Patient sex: M
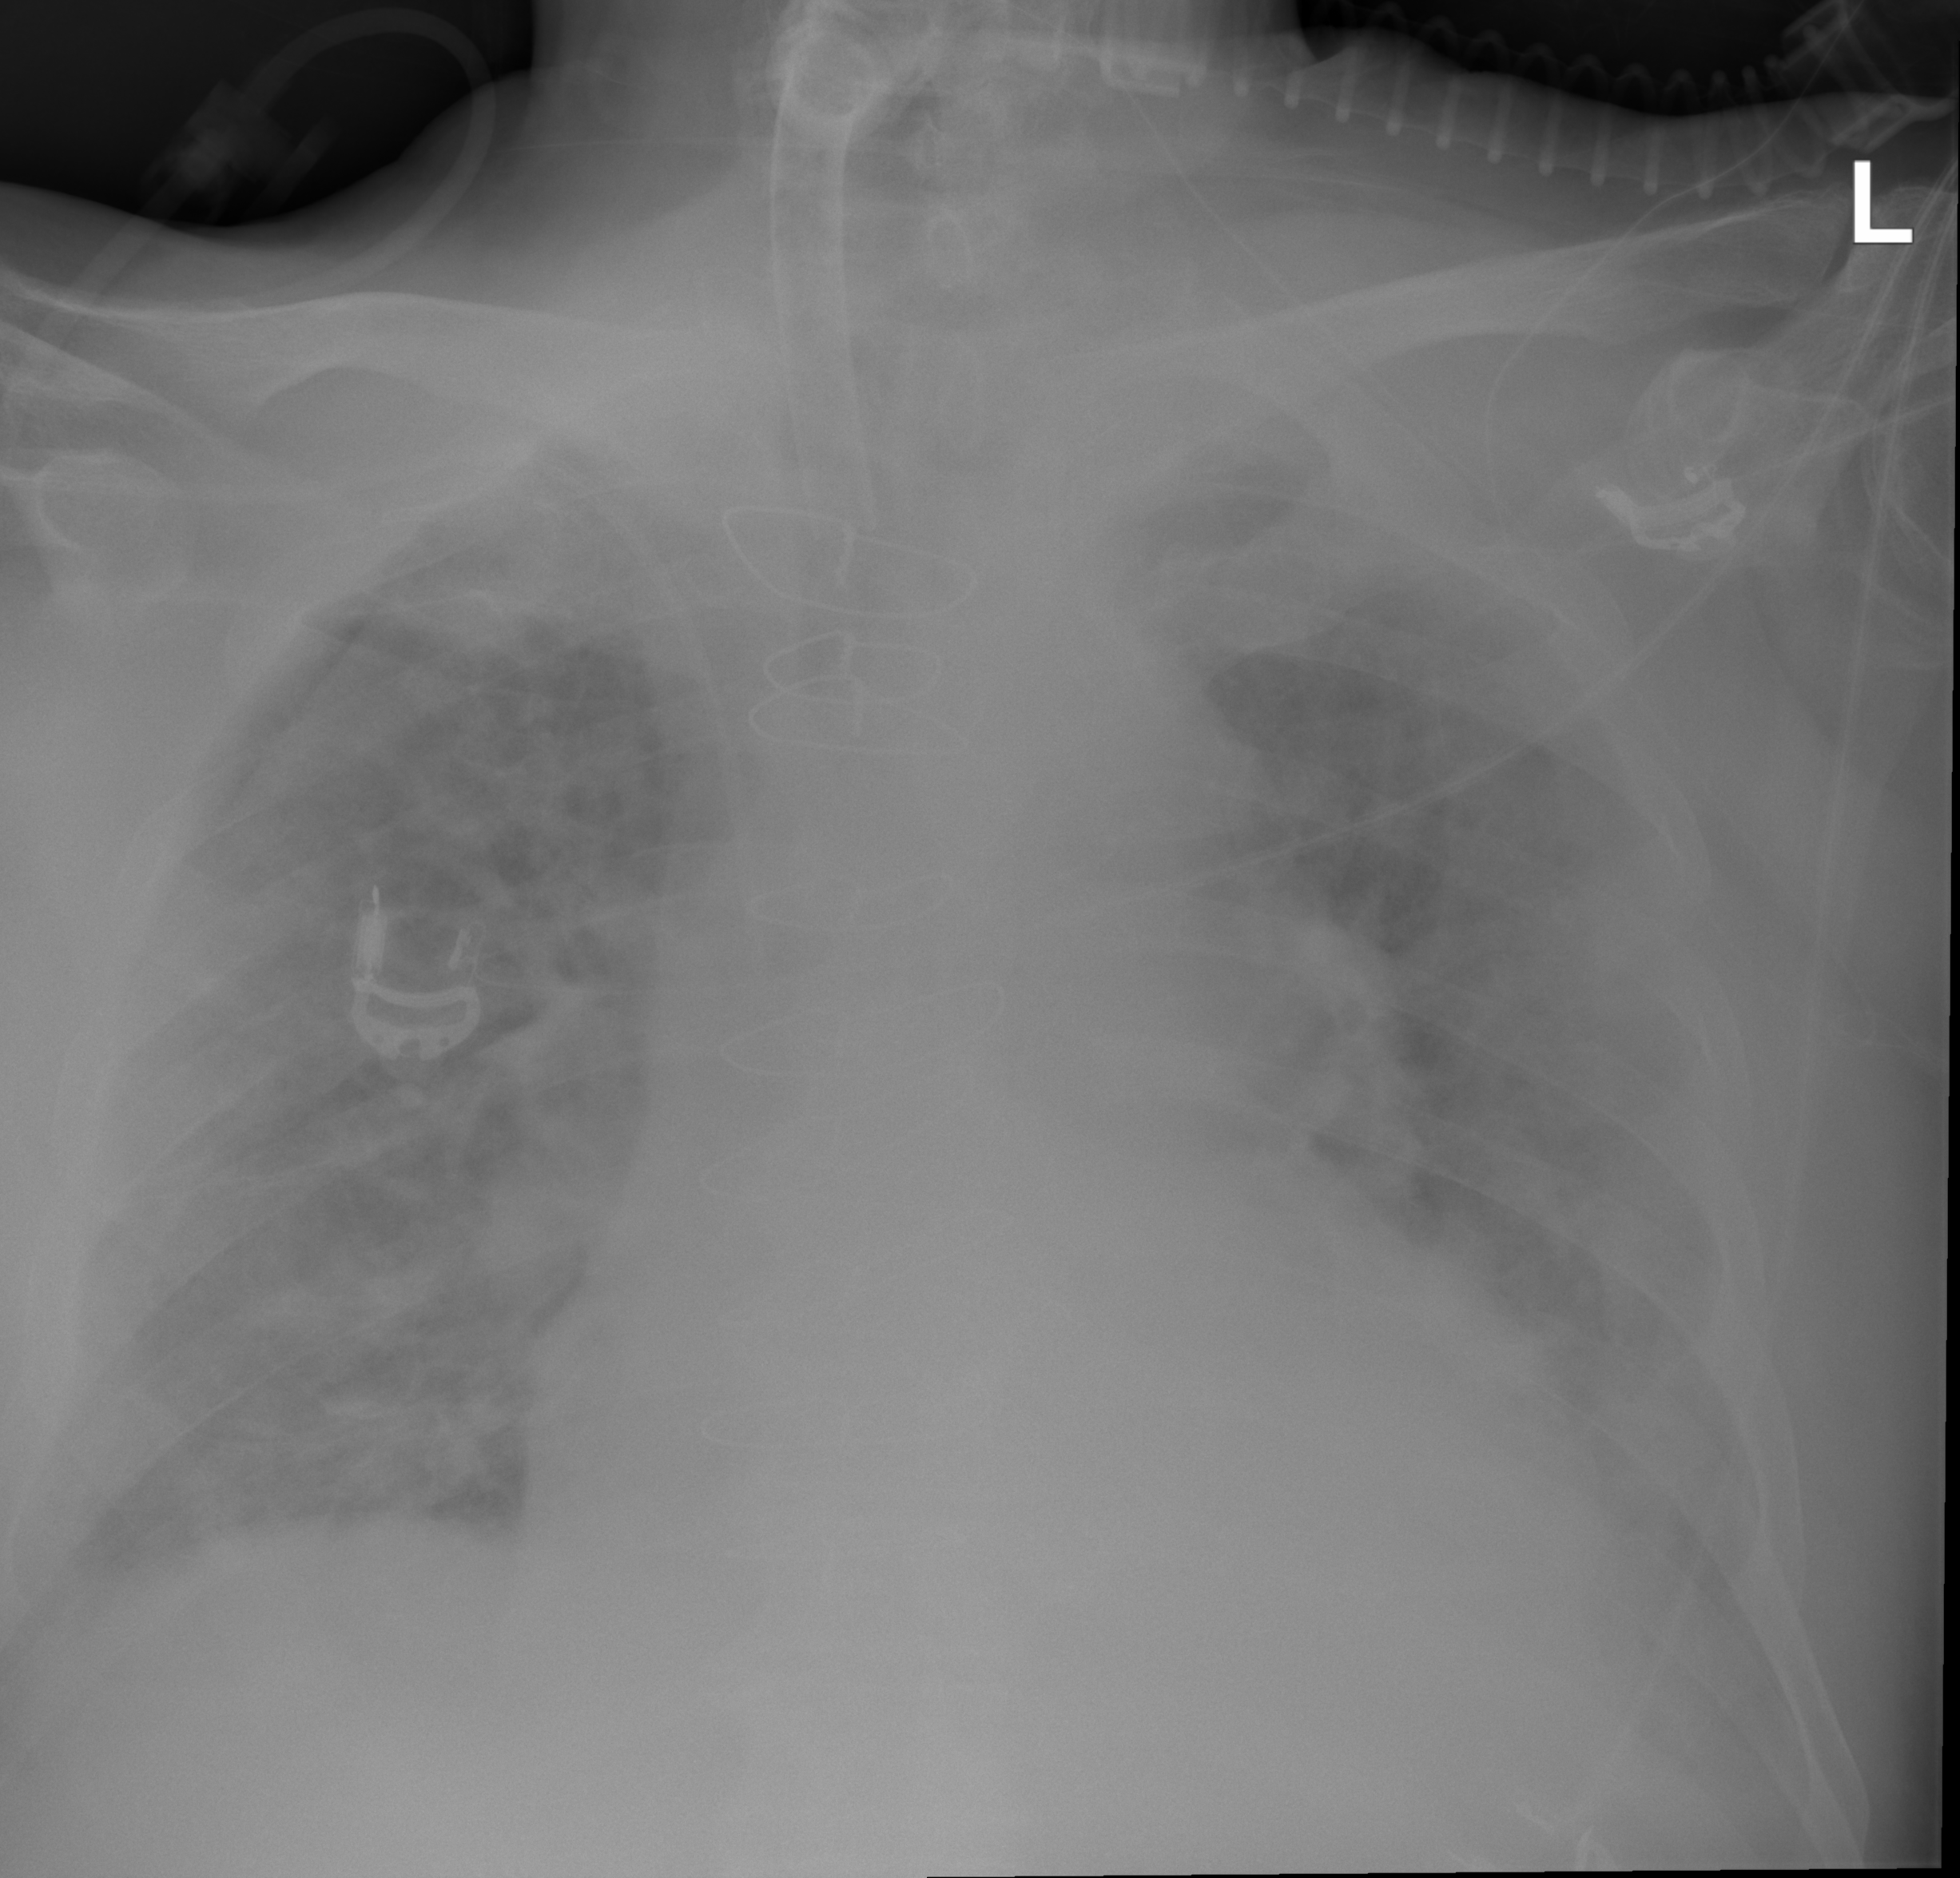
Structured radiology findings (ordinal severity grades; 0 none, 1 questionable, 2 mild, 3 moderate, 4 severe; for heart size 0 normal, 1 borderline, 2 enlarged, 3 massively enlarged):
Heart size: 2
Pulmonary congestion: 2
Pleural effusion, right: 2
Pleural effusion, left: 2
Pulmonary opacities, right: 2
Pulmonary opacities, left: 2
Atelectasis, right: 2
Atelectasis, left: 2